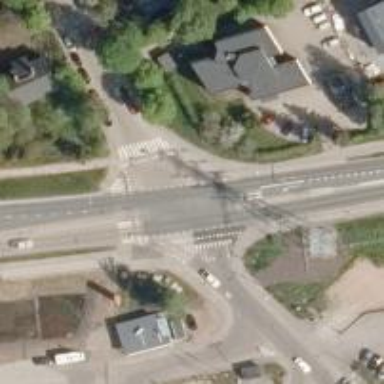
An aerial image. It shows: Asphalt cycleway with crossing.